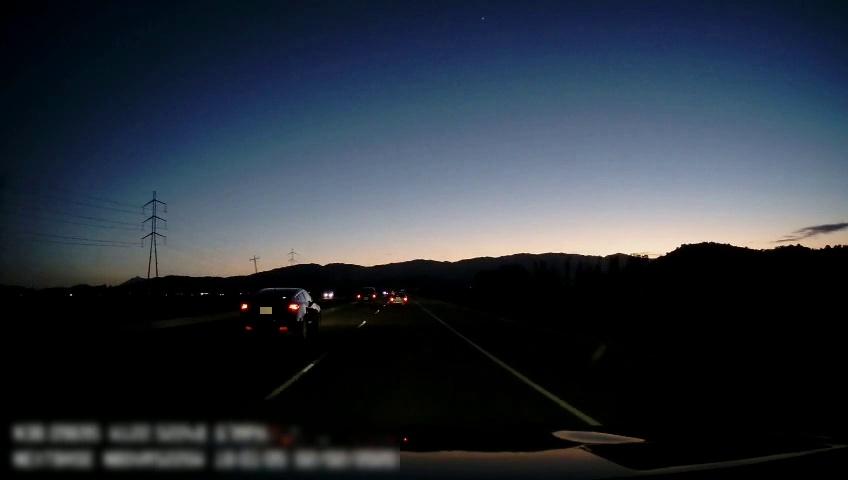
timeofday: Dusk/Dawn/Twilight
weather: Sunny
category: Drivable Space
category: Vehicles | Car
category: Vehicles | Car
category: Vehicles | Car
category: Vehicles | SUV
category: Lanes | Current Lane
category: Lanes | Alternate Lane